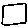
Label: square